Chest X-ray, PA view. Patient: 14 years old, sex M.
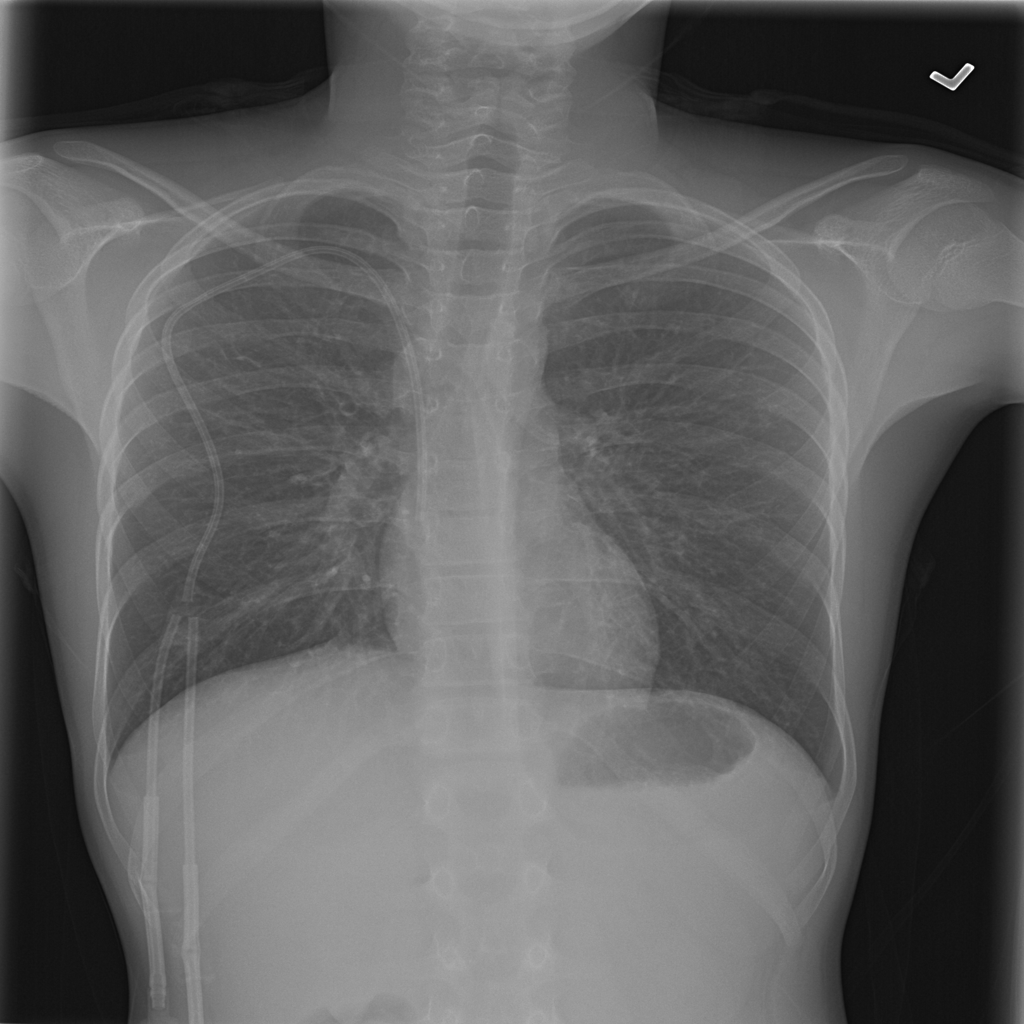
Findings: No Finding